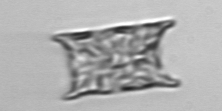
Label: Eucampia